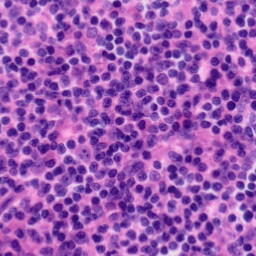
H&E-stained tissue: Tonsil